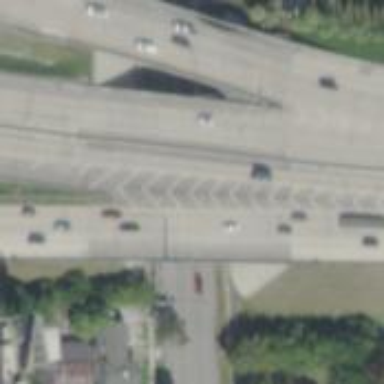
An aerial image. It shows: Motorway bridge.